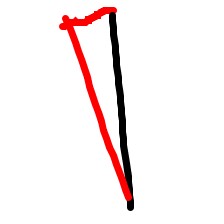
Shape: triangle